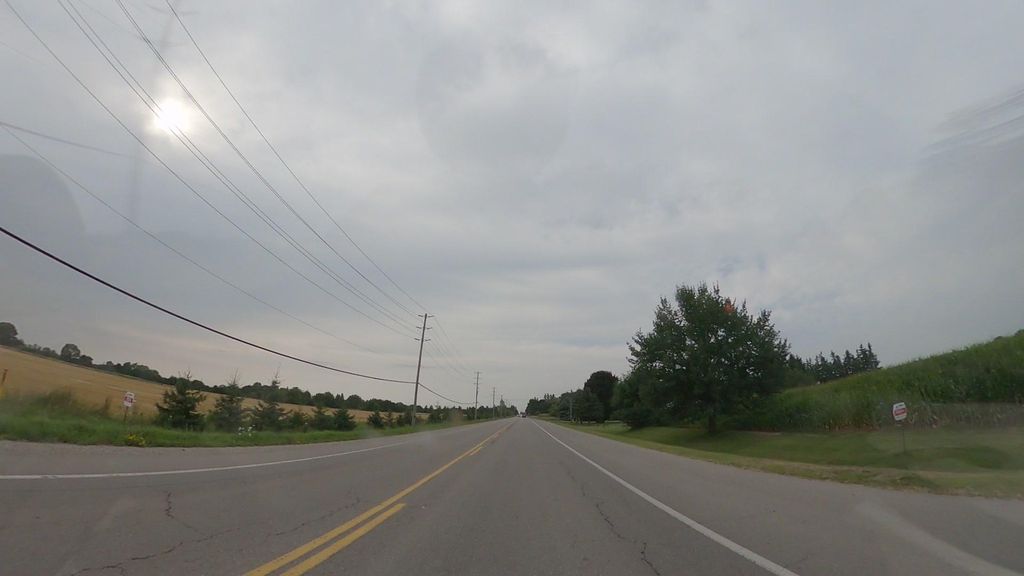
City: kitchener-waterloo